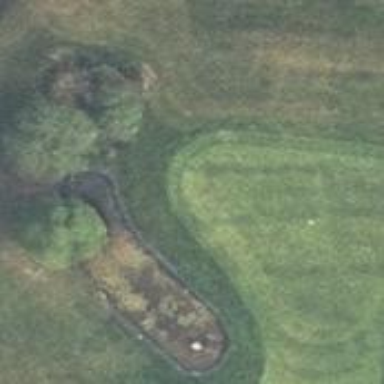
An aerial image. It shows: Golf green.